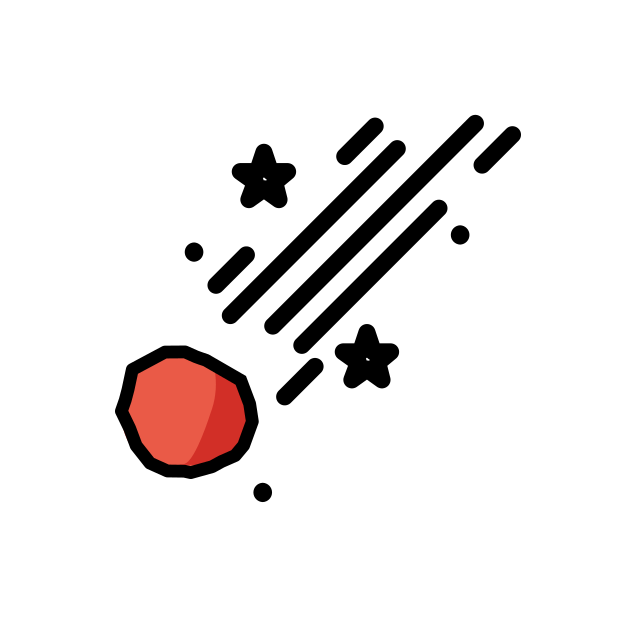
Emoji: ☄
Name: comet
Unicode: 0x2604